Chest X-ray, PA view. Patient: 28 years old, sex M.
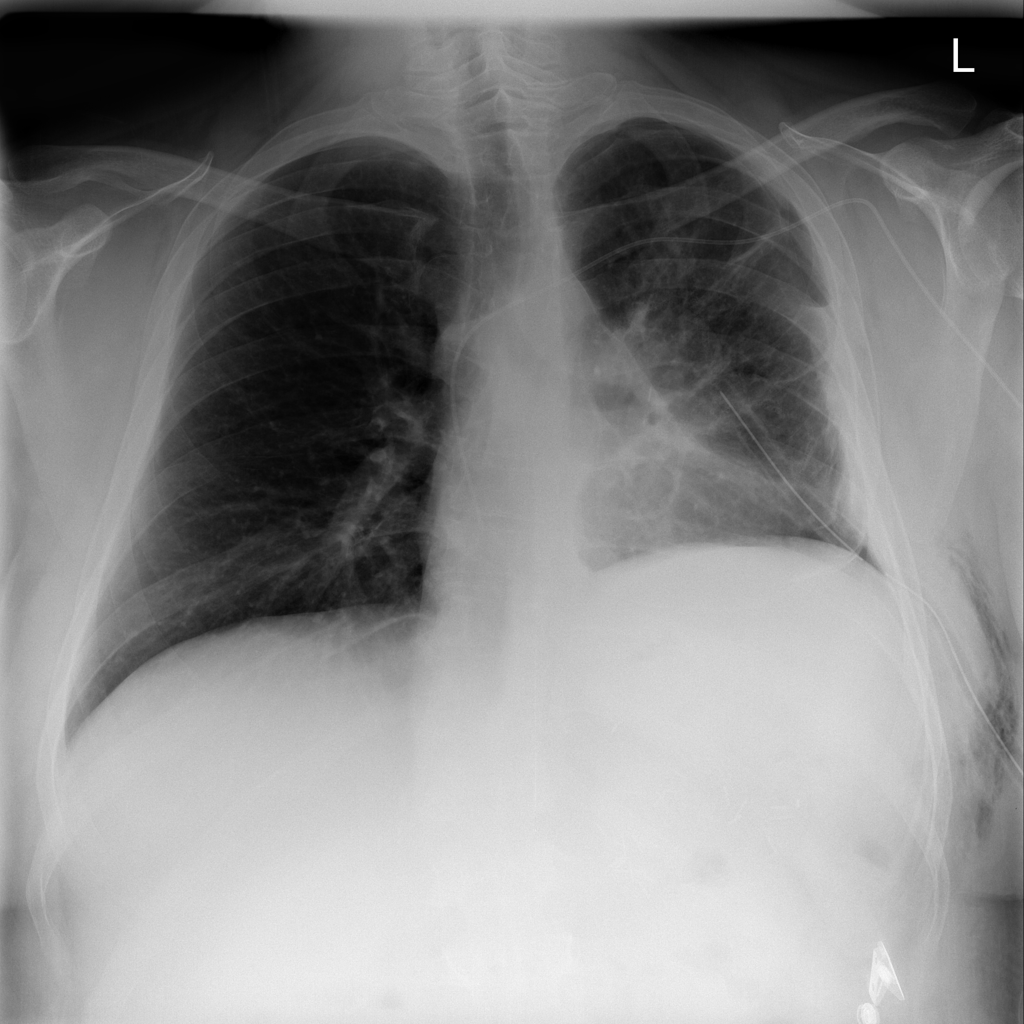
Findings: Infiltration